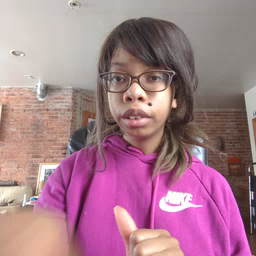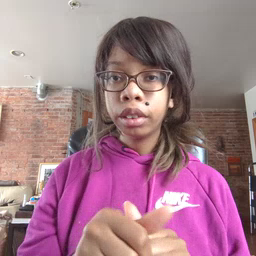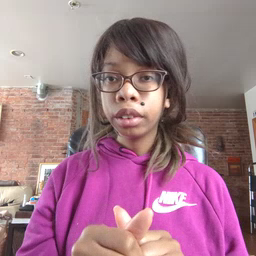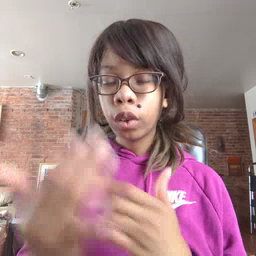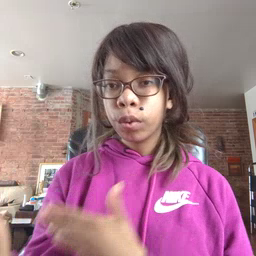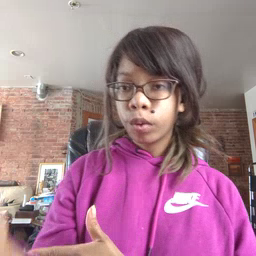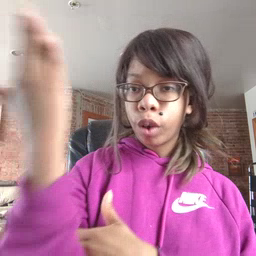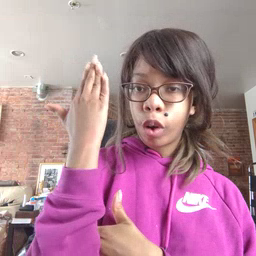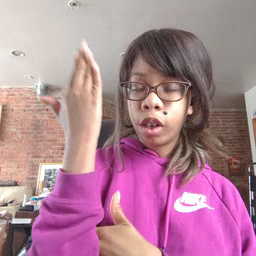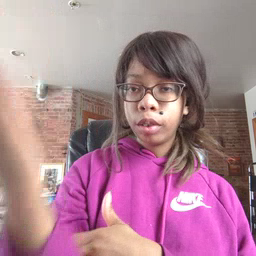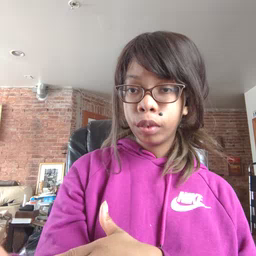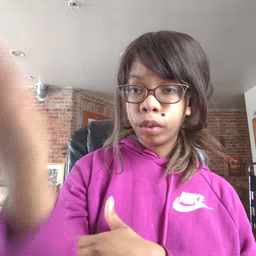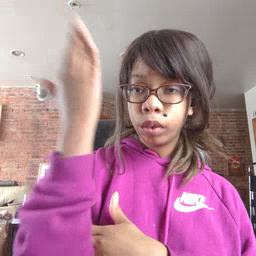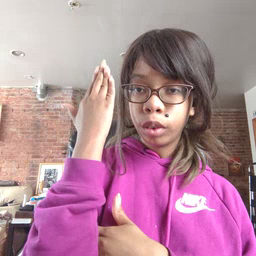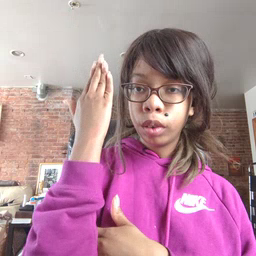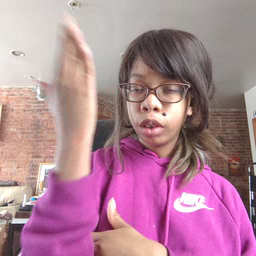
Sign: morning